Interaction volume radius: 10 \u00c5
Interaction volume height: 15 \u00c5
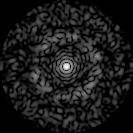
Disorder parameter: 0.8398